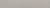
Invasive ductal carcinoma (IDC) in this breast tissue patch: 0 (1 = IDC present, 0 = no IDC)